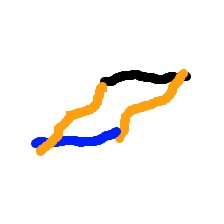
Shape: parallelogram